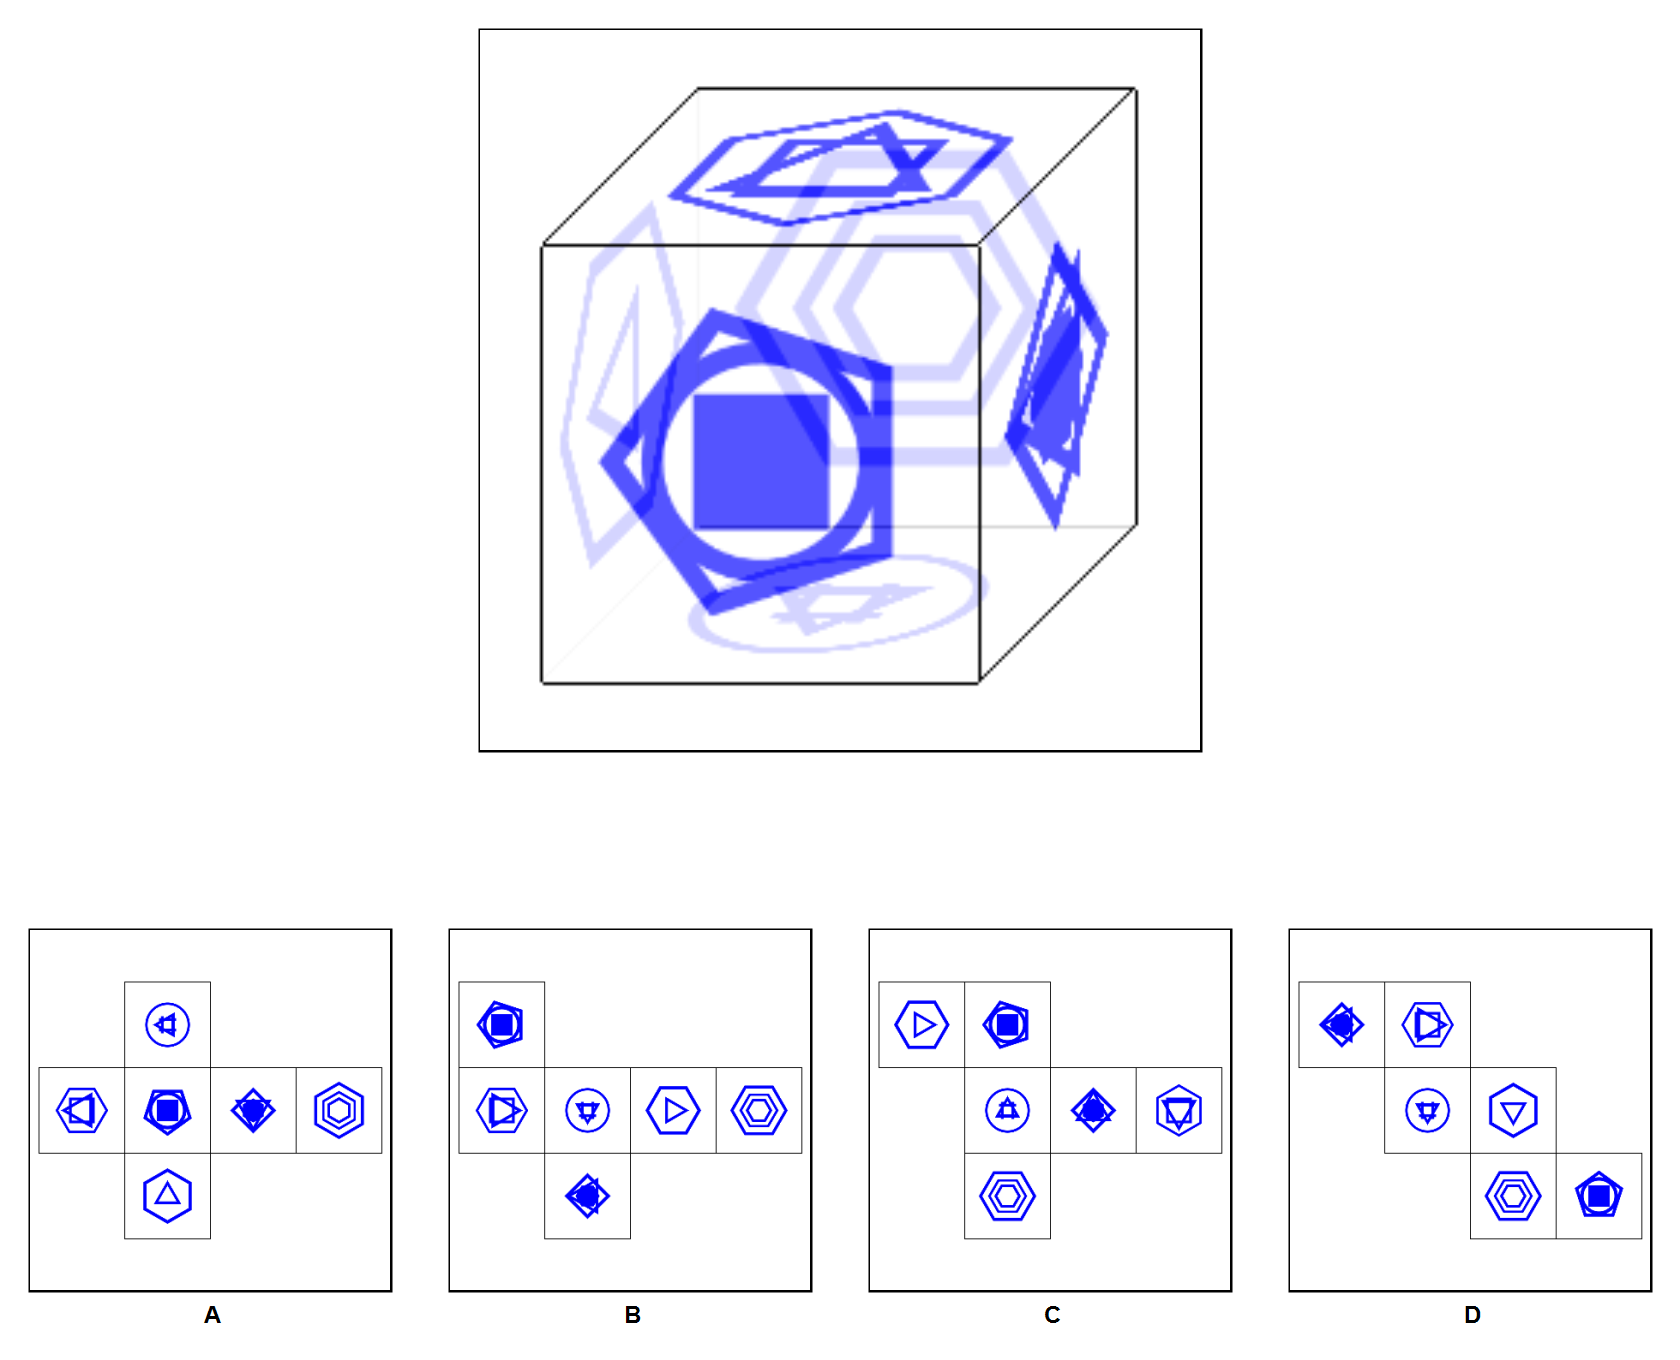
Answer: C